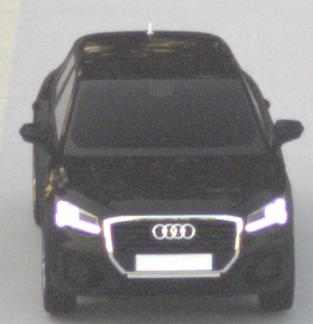
Make: Audi
Model: Q2
Model produced from: 2016
Model produced until: 2020
Doors: 5
Color: black
Road condition: dry road
Daytime: sunrise or sunset
Contrast: low contrast